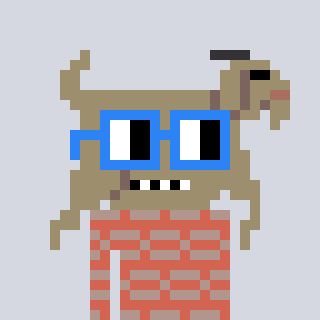
a pixel art character with square blue glasses, a goat-shaped head and a peachy-colored body on a cool background